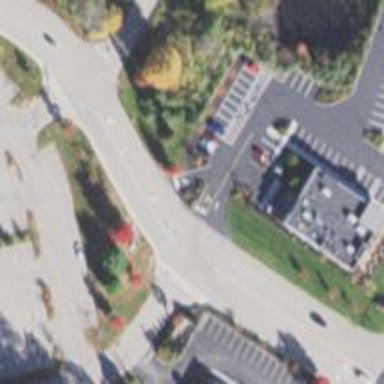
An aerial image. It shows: Asphalt service road with separate sidewalk.